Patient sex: F
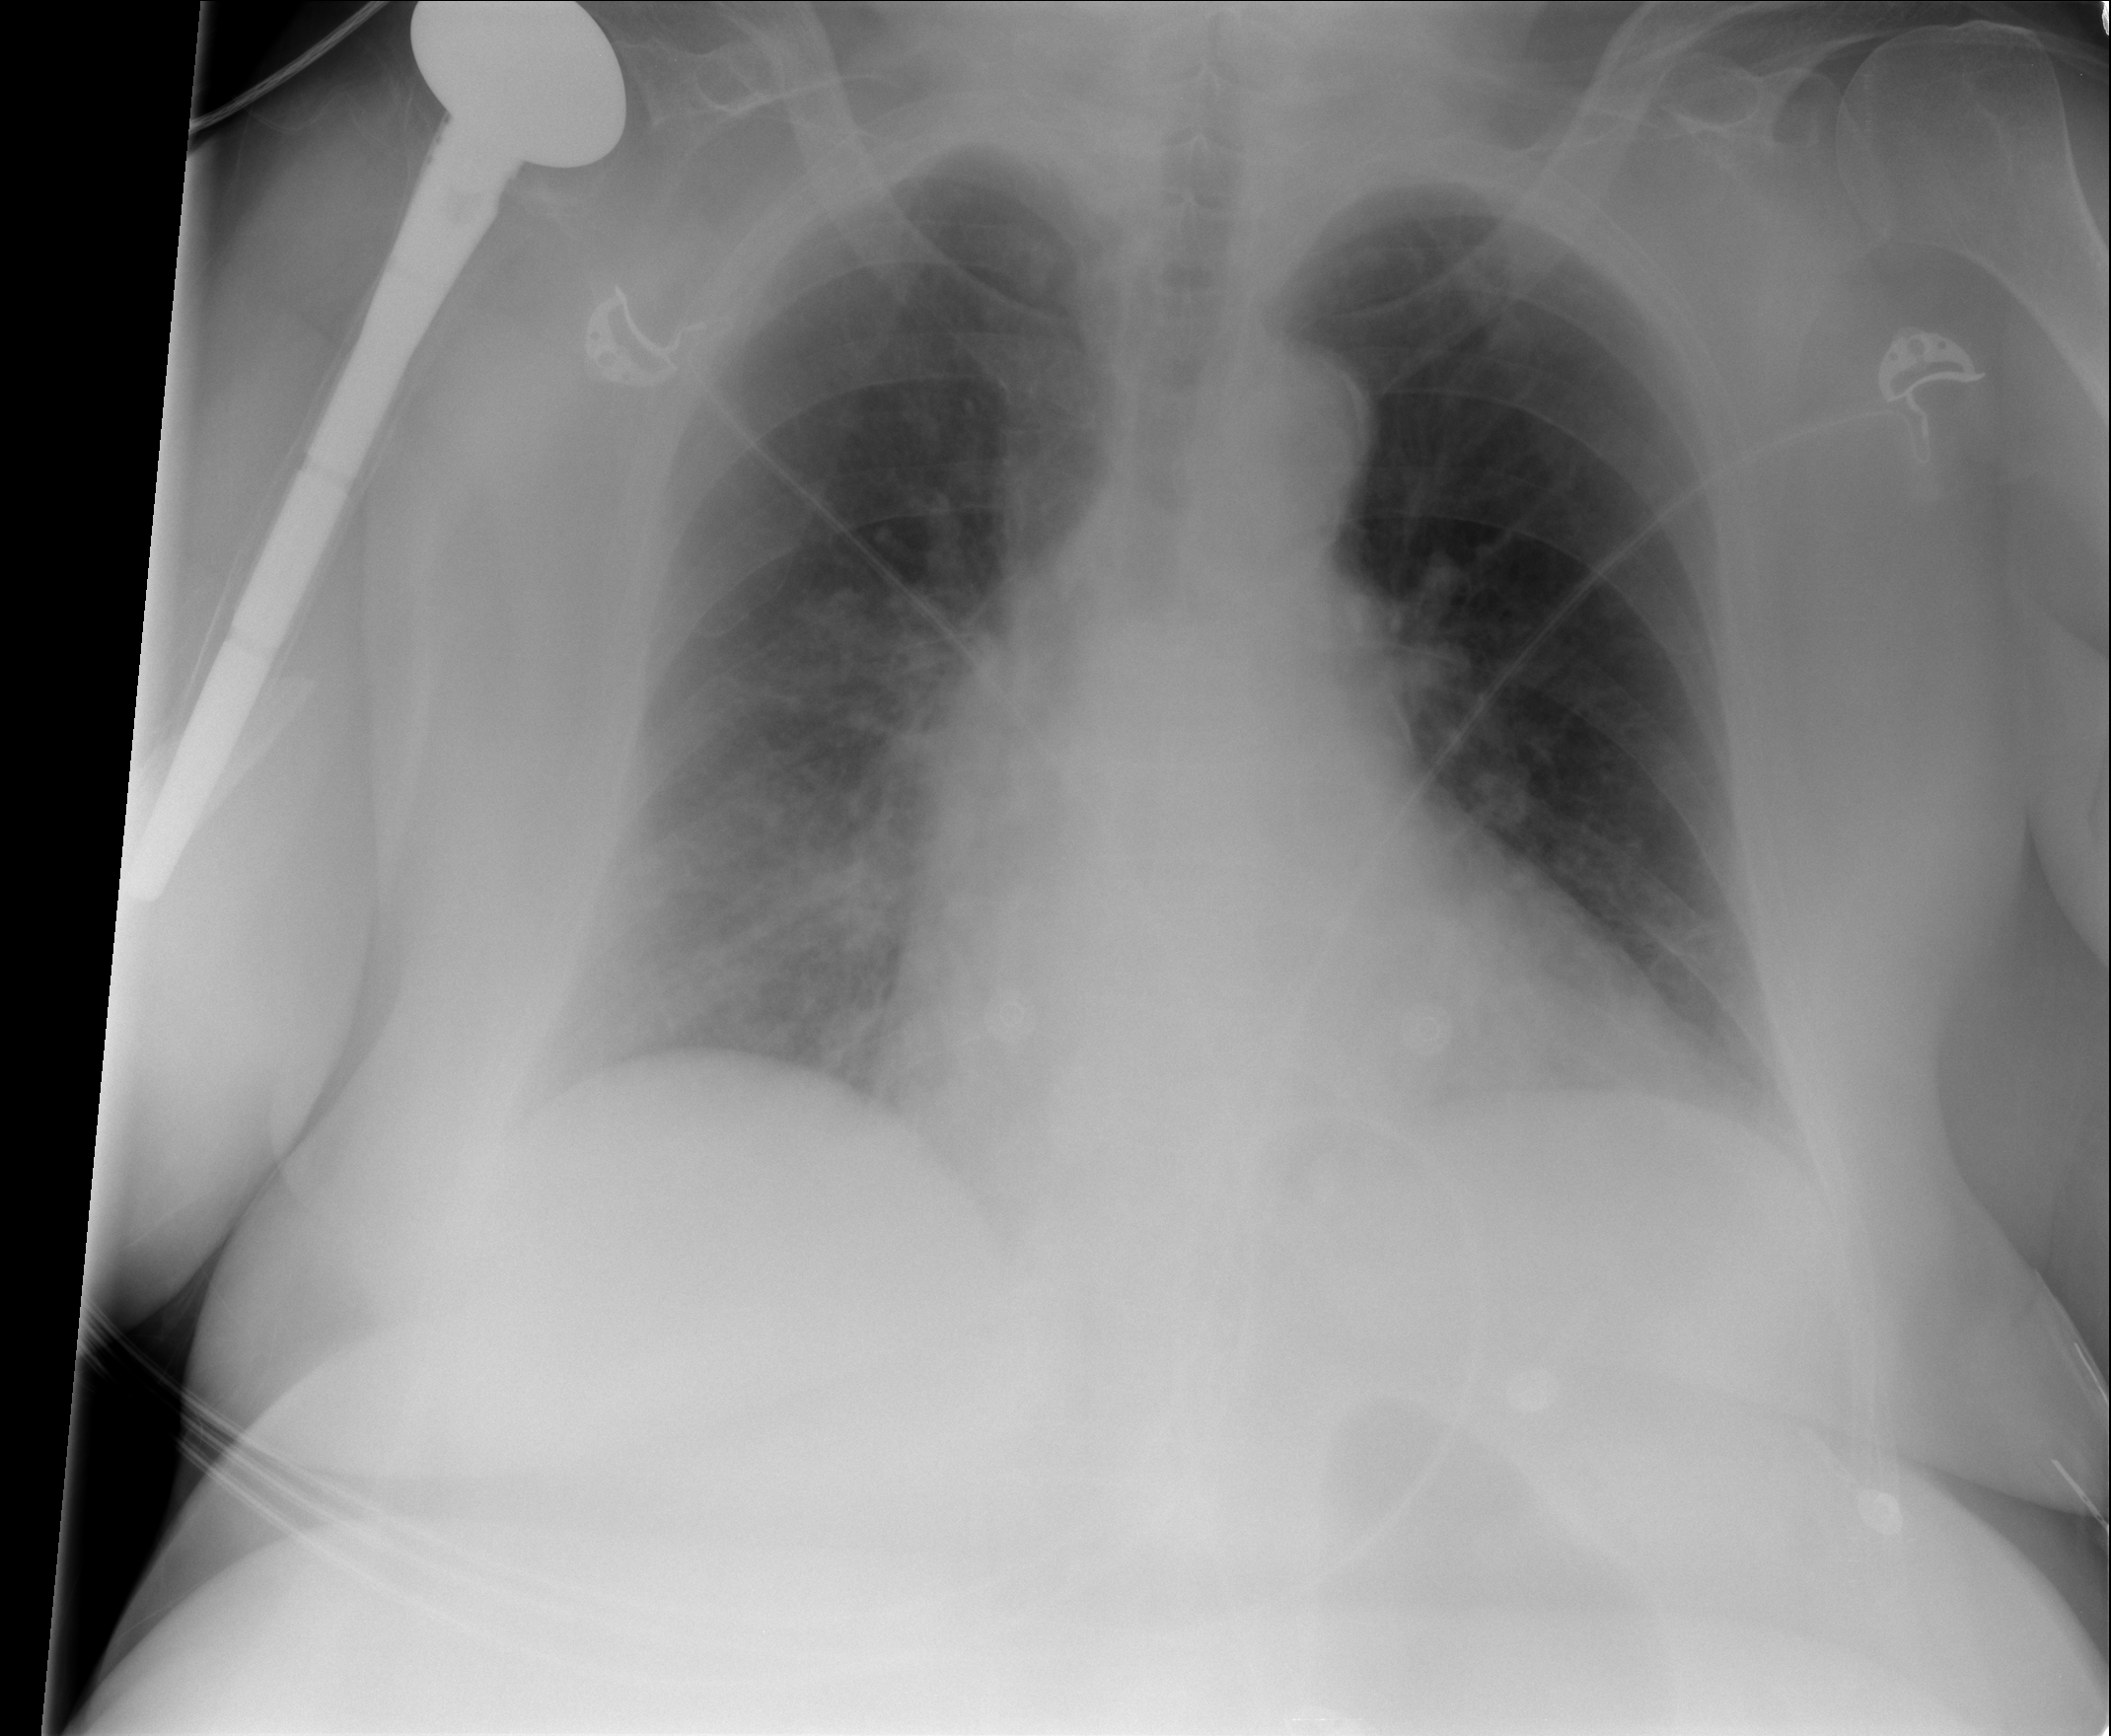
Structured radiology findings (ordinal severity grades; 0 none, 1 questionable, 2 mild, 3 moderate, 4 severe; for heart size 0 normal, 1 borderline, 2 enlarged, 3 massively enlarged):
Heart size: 3
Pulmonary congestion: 2
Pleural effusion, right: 2
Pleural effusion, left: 1
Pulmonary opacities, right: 2
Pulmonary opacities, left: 1
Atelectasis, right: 2
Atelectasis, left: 2